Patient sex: M
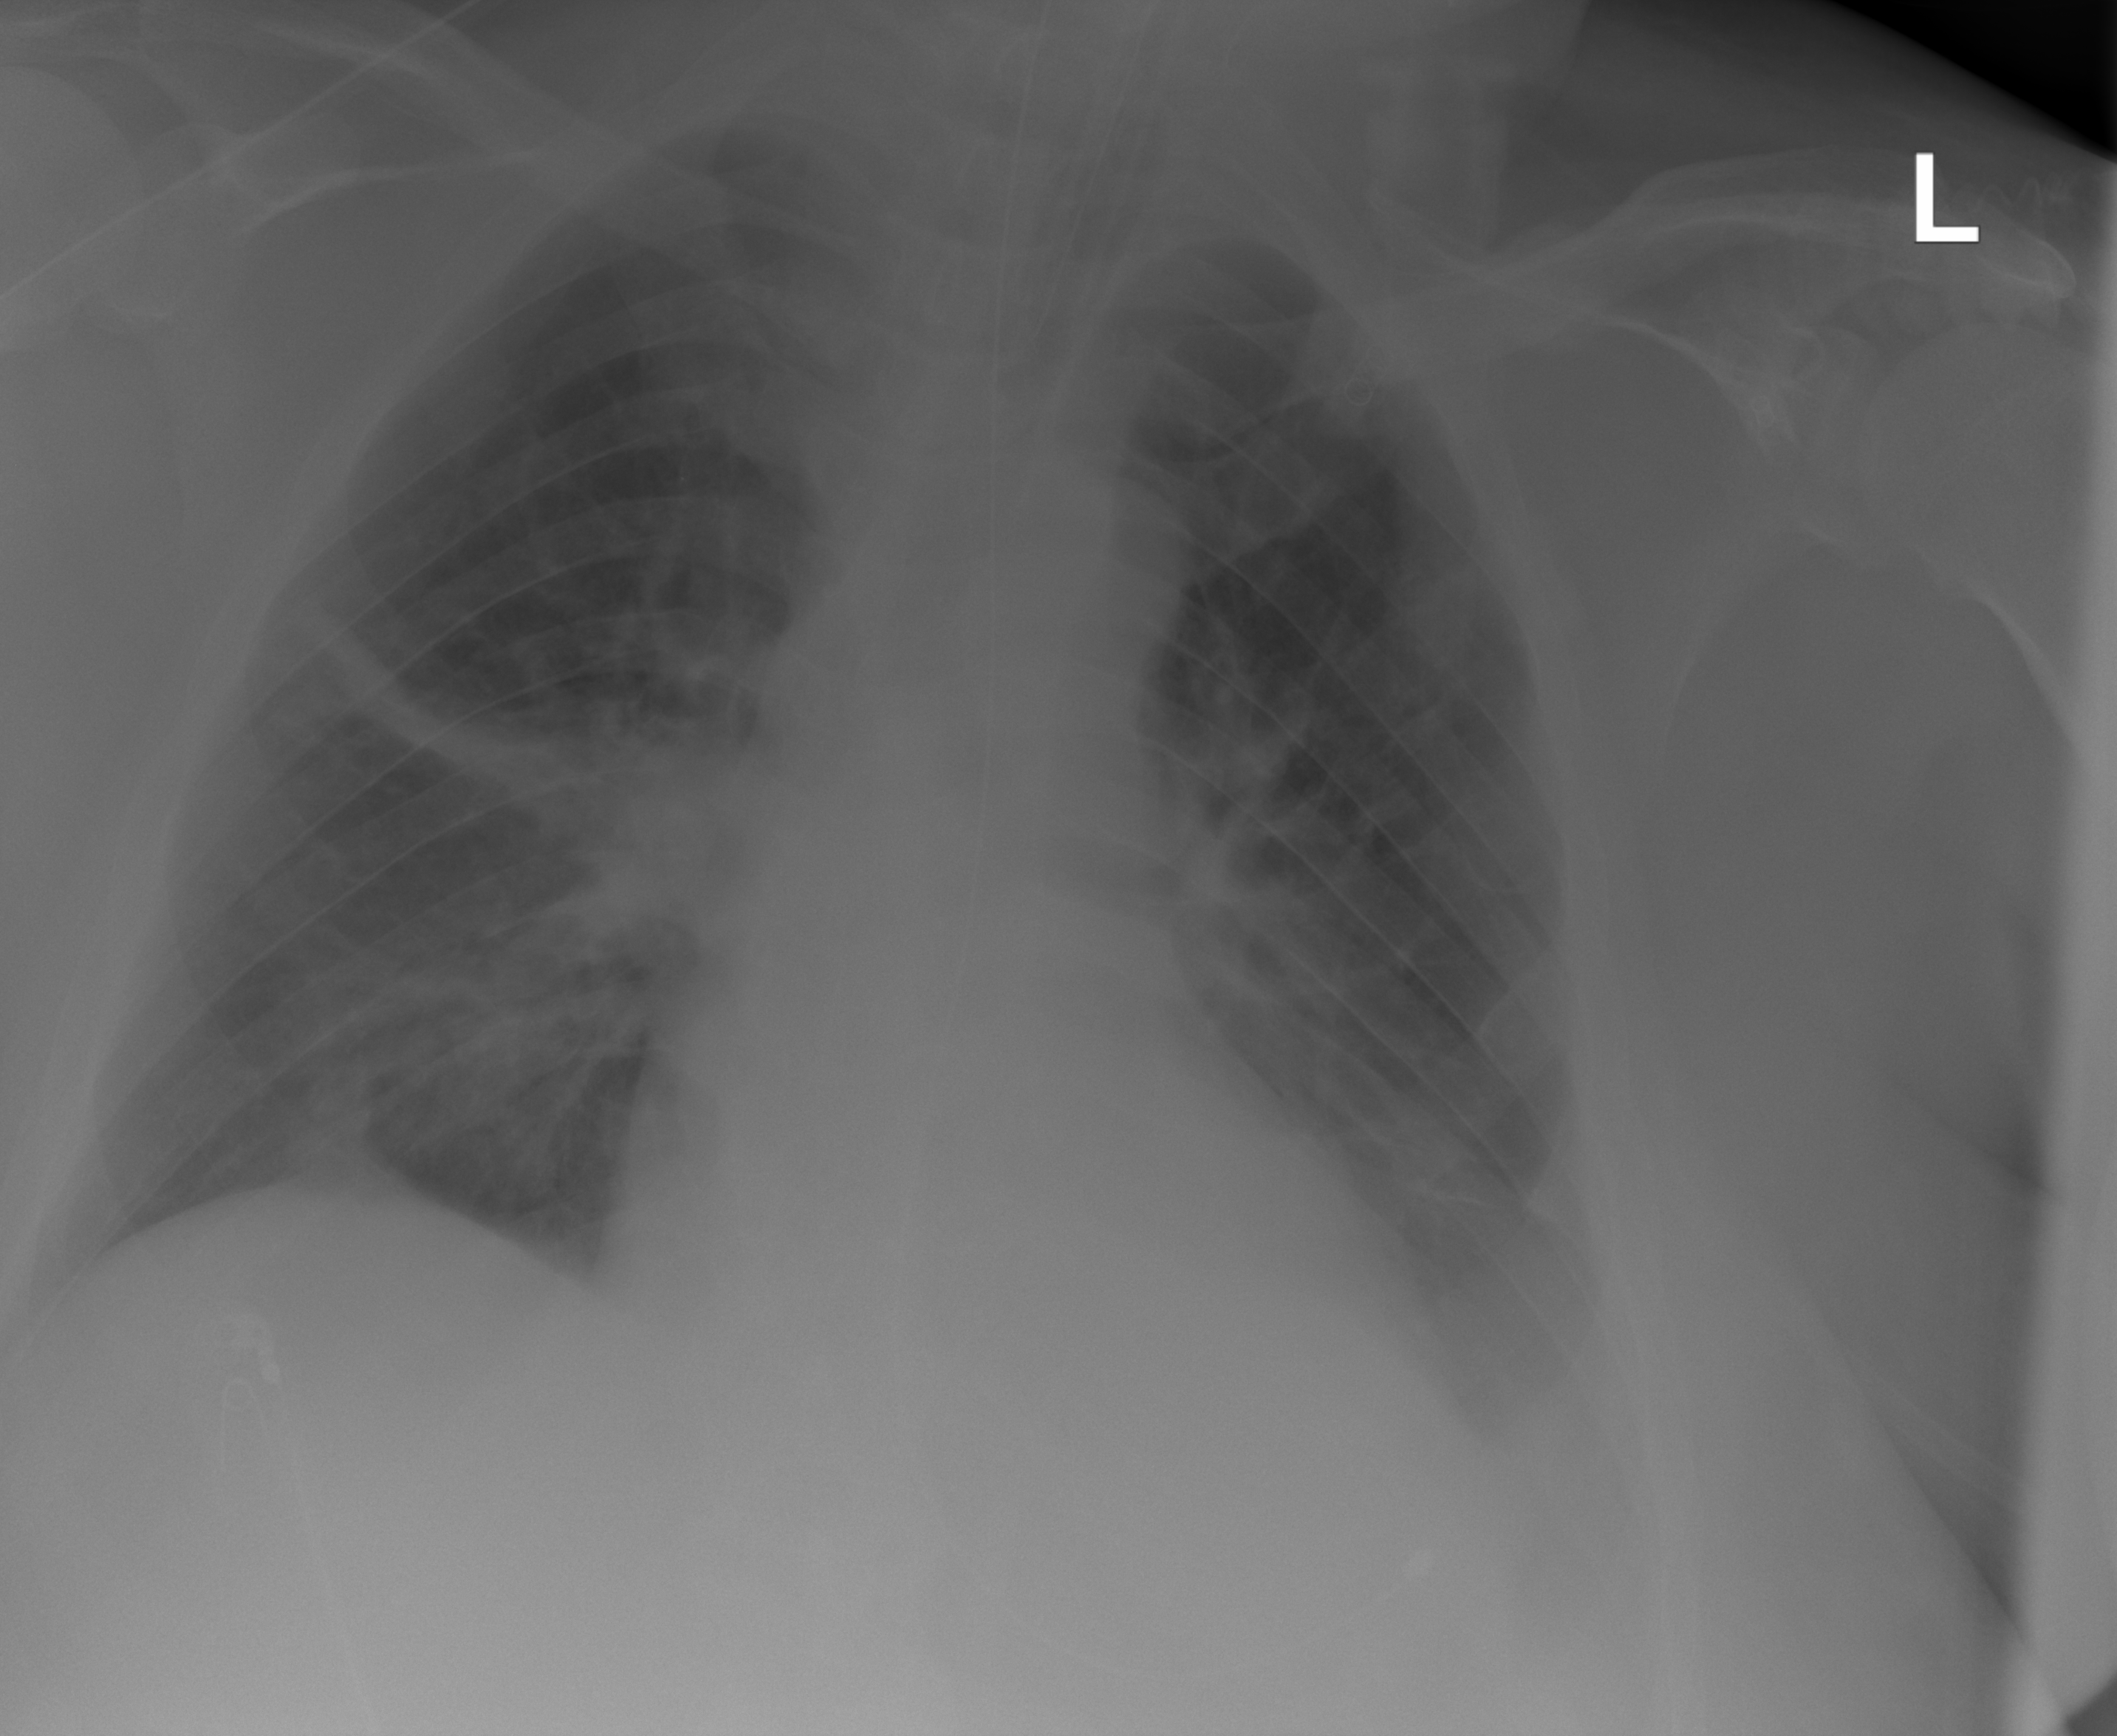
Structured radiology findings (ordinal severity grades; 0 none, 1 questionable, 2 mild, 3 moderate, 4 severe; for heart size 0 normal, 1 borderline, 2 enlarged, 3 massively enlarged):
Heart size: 0
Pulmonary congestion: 0
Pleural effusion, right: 0
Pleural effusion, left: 3
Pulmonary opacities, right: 2
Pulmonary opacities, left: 0
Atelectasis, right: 3
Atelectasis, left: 2